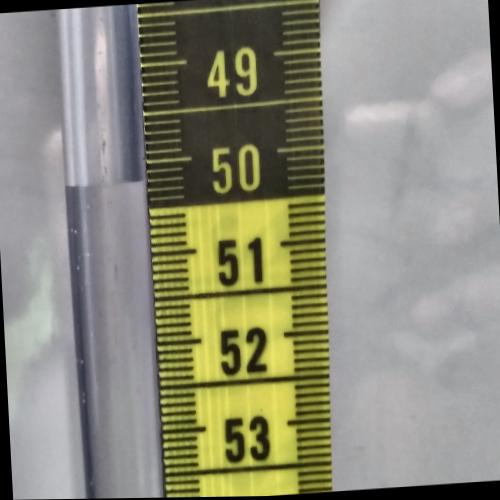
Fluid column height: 50.2 cm